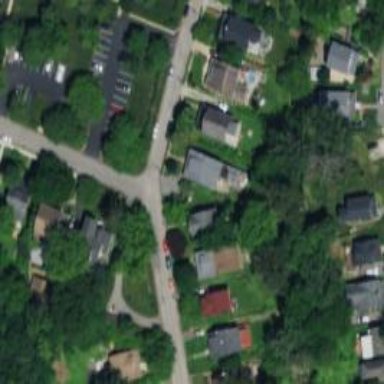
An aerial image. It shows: Neighborhood.